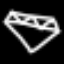
Label: diamond